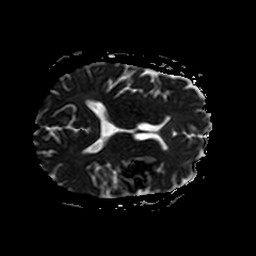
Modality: ADC
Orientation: axial
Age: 54
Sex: male
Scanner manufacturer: philips
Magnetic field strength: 3 T
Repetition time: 3.078 s
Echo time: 0.076 s